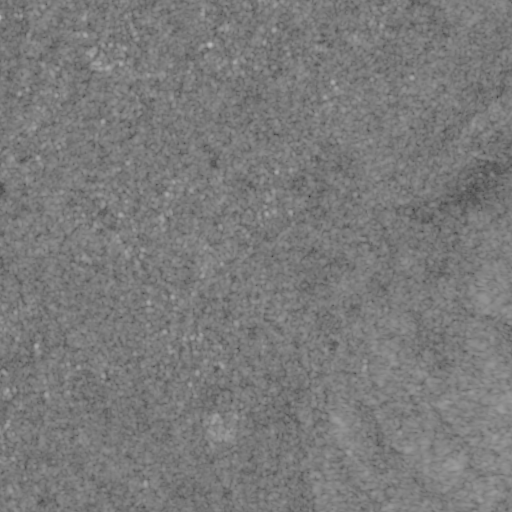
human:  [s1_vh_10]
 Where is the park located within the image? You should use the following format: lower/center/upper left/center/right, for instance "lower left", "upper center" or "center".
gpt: The park is located in the center left of the image.
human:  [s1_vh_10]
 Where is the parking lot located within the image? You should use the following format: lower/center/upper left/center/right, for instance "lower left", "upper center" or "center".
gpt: The parking lot is located in the upper center of the image.
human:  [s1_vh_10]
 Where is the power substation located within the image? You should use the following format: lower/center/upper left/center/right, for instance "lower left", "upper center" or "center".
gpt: The power substation is located in the lower center of the image.
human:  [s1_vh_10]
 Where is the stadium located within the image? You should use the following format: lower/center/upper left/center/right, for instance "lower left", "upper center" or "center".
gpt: The stadium is located in the center left of the image.
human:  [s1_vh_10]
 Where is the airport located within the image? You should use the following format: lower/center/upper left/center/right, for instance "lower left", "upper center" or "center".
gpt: There is no airport in the image.

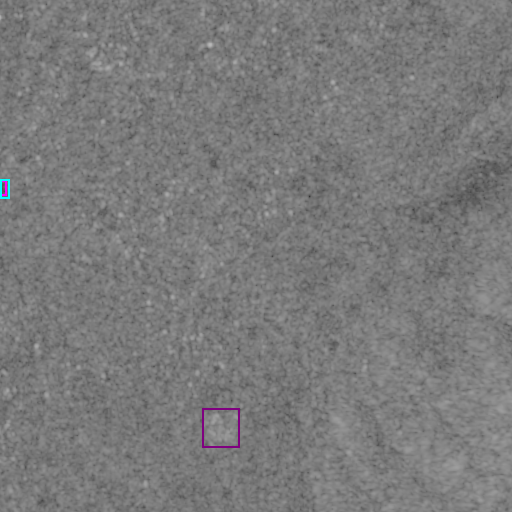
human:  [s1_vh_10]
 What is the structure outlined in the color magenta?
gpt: The structure outlined in magenta is a park.
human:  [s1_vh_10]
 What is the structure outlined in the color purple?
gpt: The structure outlined in purple is a power substation.
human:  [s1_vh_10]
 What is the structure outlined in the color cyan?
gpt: The structure outlined in cyan is a stadium.
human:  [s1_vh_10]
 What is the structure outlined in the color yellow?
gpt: There is no yellow outline.